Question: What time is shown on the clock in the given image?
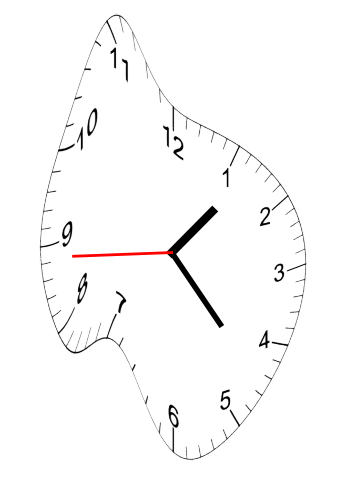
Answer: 01:22:44